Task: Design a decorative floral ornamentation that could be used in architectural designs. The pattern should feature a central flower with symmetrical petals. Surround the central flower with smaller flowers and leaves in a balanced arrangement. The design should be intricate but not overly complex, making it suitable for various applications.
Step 1664:
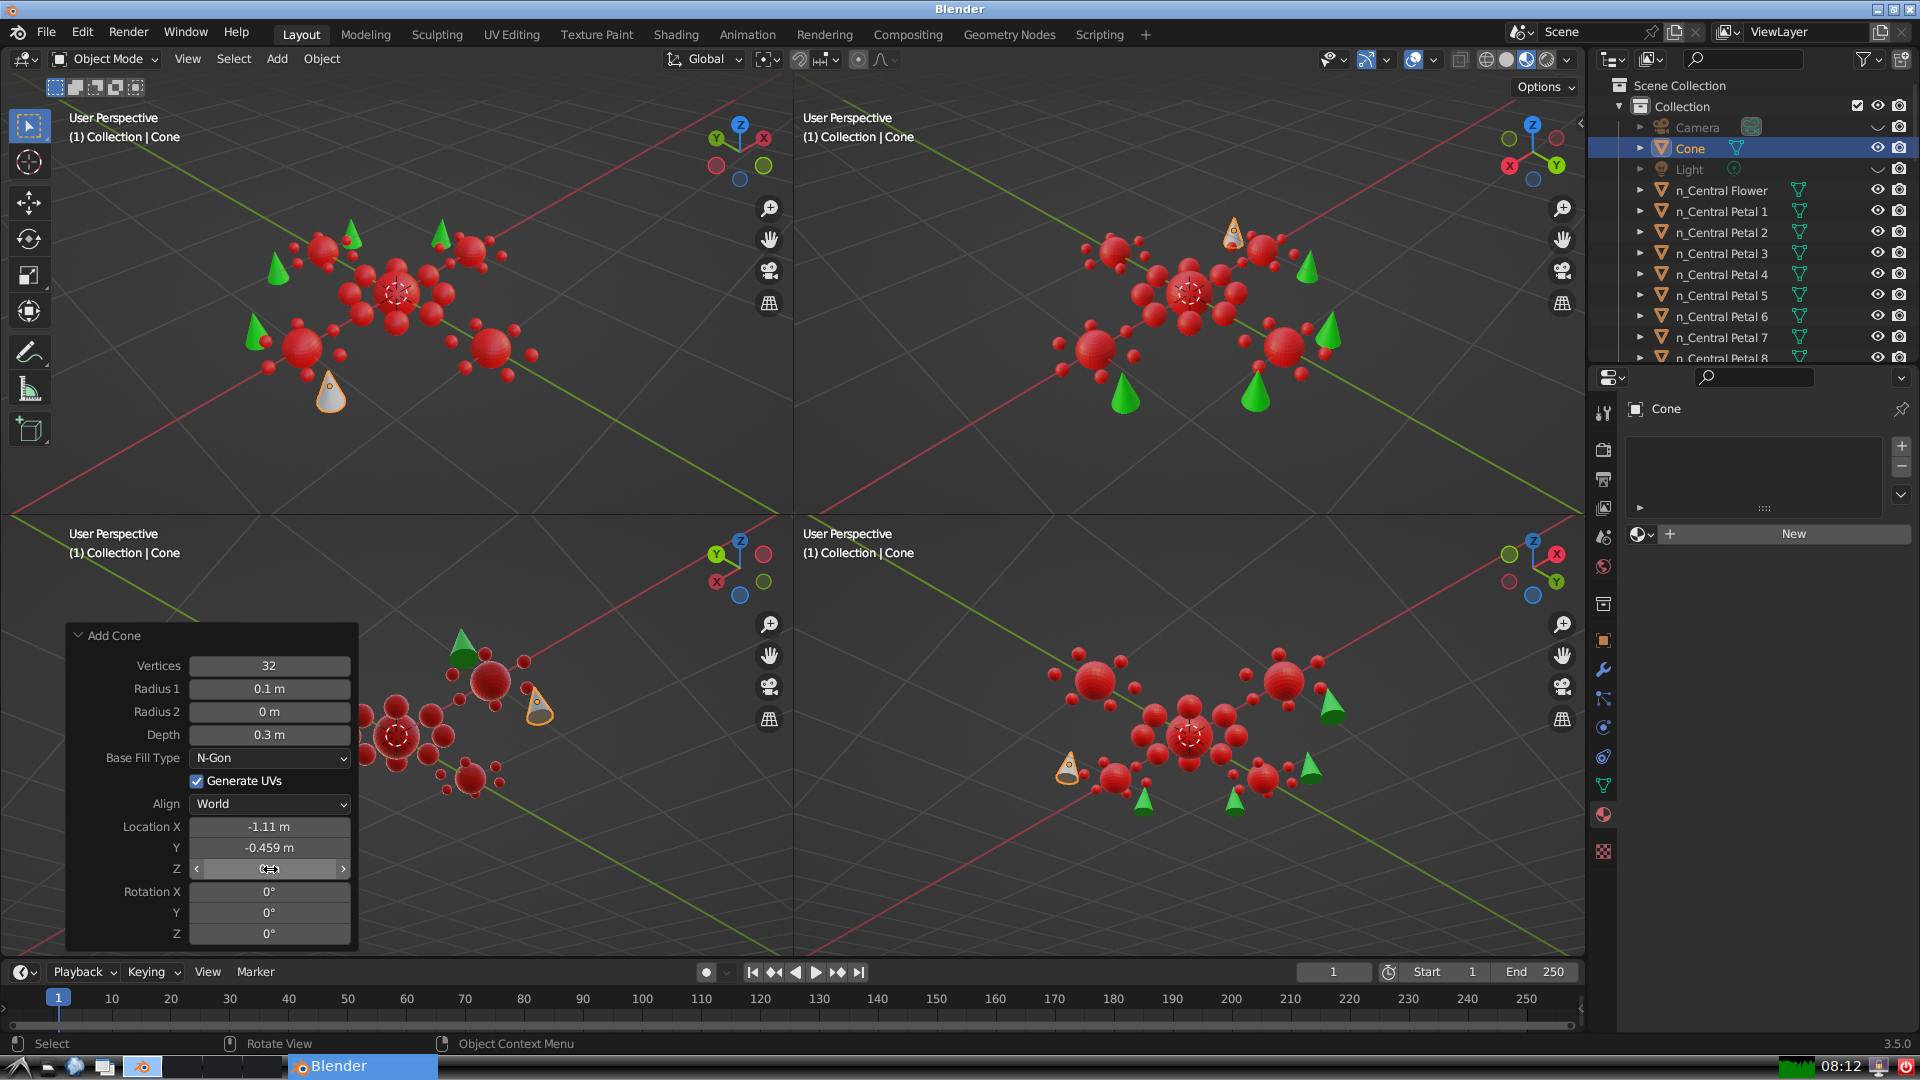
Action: {"mouse_move": [270, 892]}